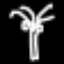
Label: palm tree